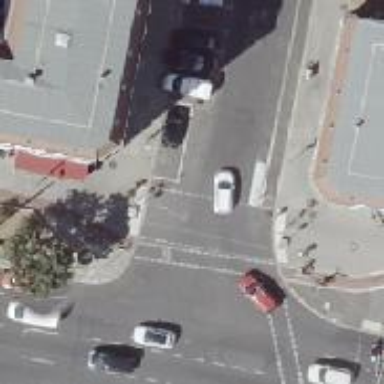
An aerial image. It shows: Asphalt footway with crossing equipped with traffic signals.